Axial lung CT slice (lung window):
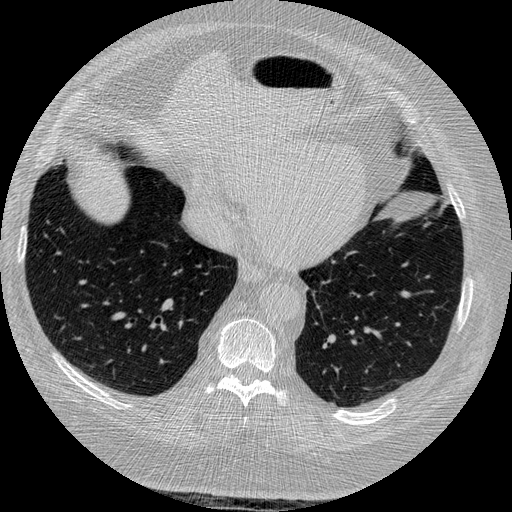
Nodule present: no